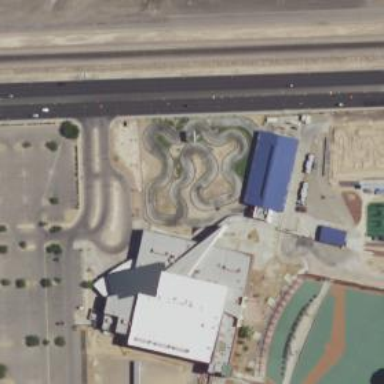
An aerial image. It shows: Karting raceway for sports activities.